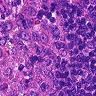
Metastatic tissue present: no